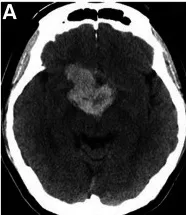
An emergency CT examination performed 3 days after COVID-19 vaccination showed a hyperdense suprasellar mass lesion in the upper part of the known pituitary tumor, suggesting pituitary apoplexy. (A) Axial section.
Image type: radiology (ct)